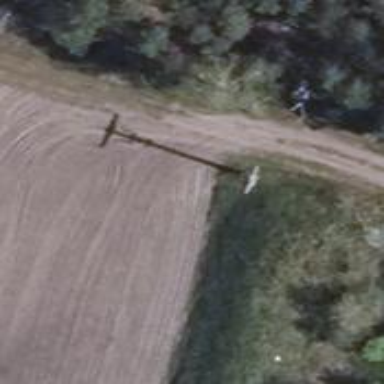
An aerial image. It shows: Power pole.